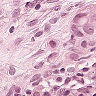
Metastatic tissue present: yes